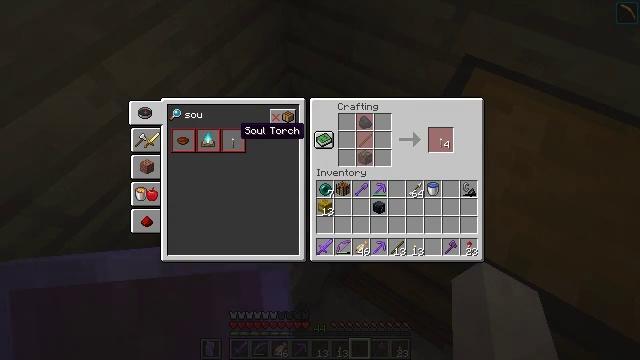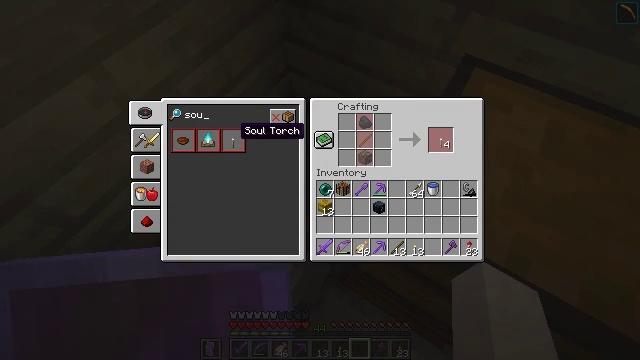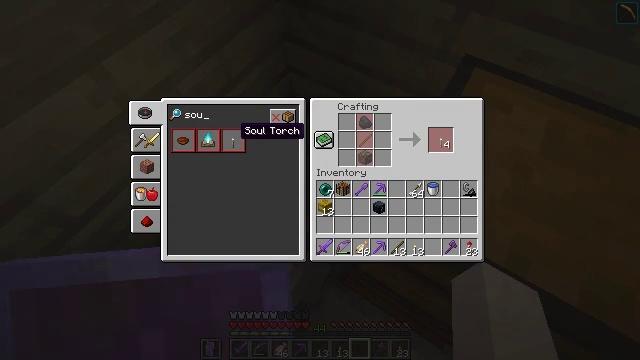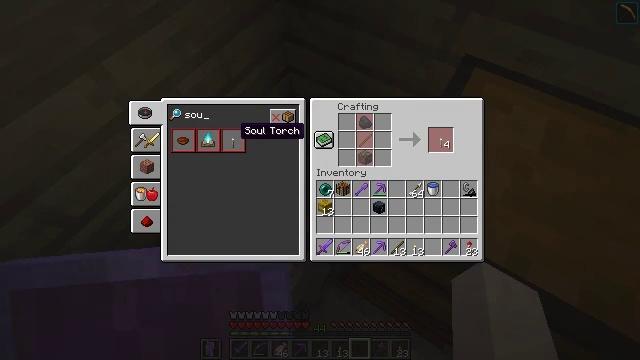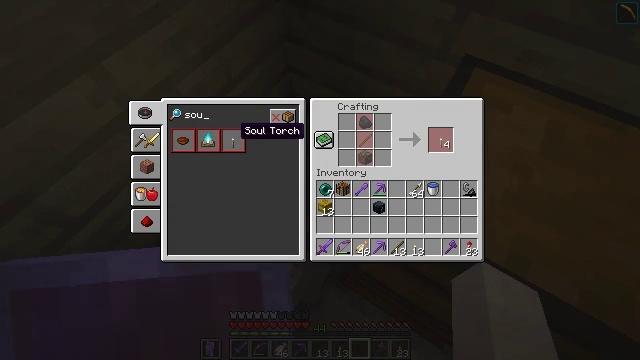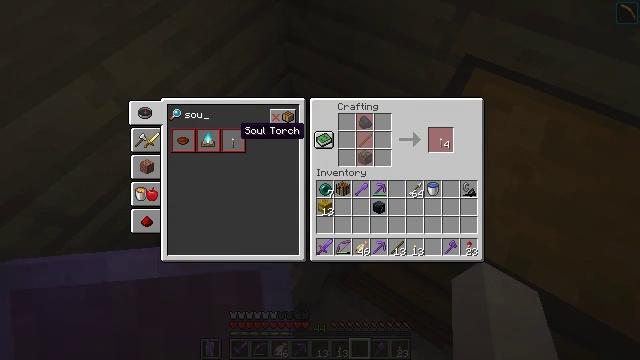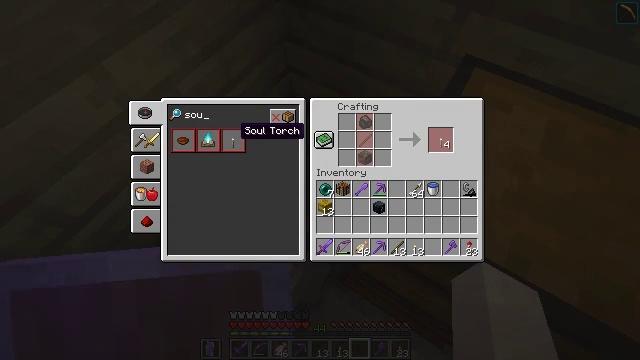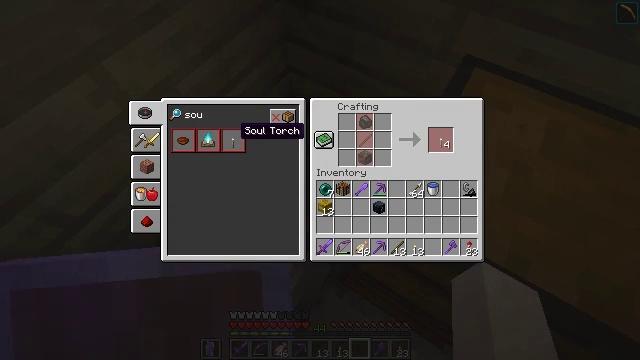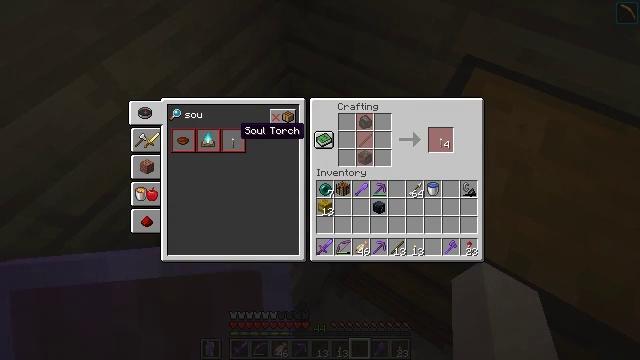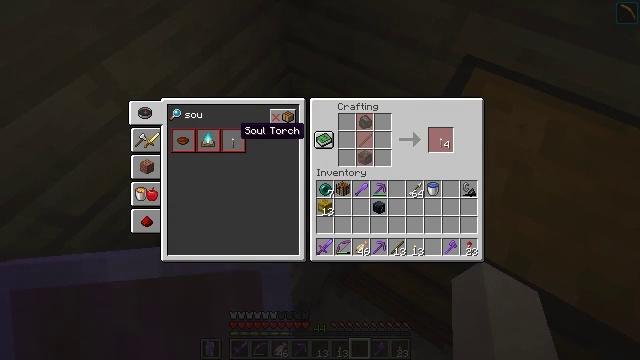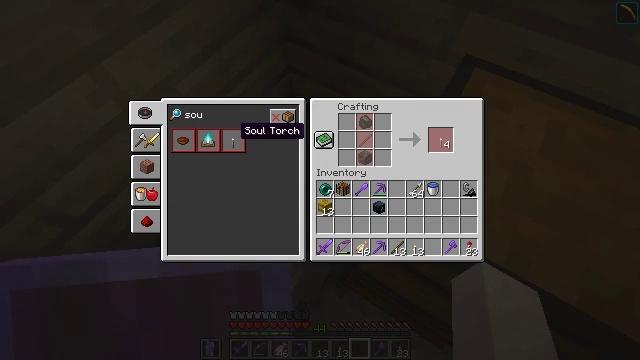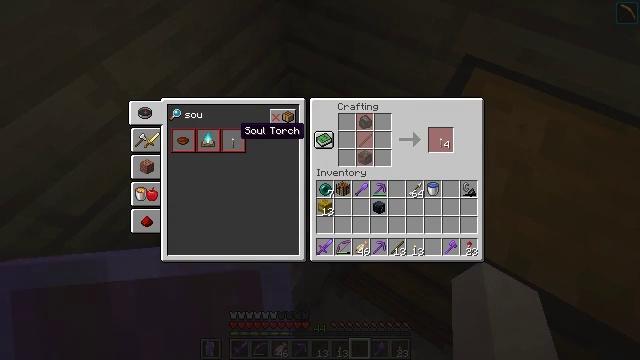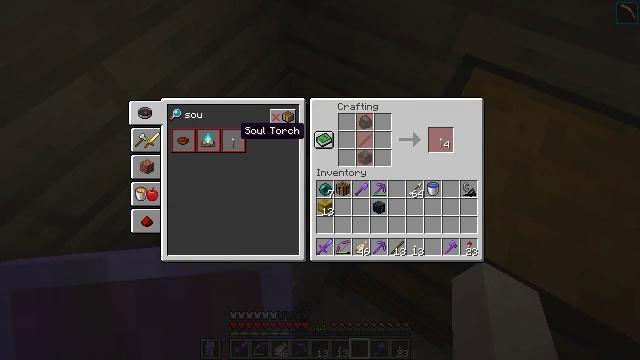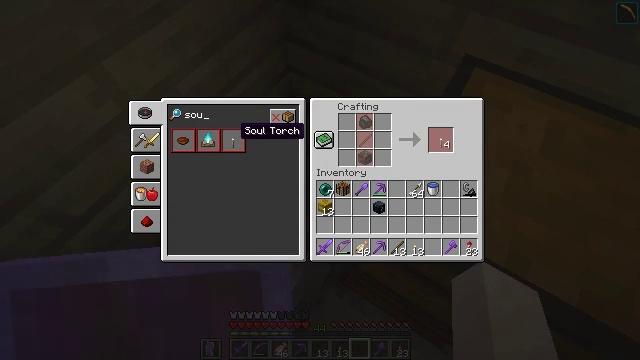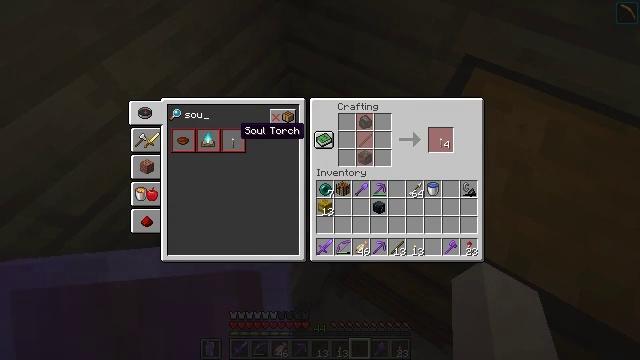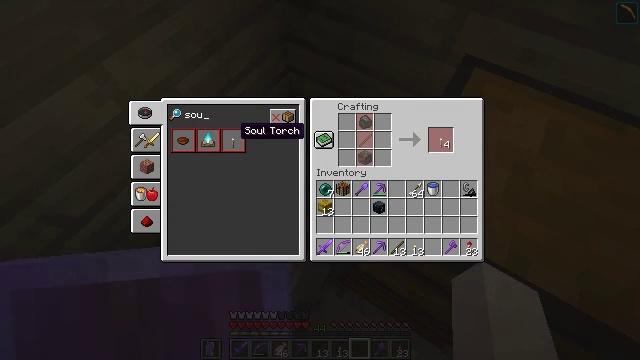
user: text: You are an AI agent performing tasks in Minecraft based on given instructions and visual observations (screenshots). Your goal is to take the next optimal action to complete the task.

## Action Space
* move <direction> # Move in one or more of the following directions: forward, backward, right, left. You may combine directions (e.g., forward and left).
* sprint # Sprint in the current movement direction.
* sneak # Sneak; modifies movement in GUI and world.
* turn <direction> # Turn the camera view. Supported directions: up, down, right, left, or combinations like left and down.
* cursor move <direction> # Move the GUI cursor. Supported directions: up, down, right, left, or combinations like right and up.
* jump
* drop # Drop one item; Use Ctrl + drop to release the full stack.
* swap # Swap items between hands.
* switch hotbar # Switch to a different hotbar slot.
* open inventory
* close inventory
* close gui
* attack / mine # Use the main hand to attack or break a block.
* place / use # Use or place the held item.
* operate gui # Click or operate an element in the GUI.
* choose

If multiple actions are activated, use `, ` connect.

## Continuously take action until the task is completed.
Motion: motion action
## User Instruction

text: craft item soul torch
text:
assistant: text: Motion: no_op
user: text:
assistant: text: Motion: no_op
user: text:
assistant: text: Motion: no_op
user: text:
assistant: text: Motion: no_op
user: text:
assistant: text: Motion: no_op
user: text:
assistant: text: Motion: no_op
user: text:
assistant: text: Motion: no_op
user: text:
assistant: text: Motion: no_op
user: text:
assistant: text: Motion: no_op
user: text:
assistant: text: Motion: no_op
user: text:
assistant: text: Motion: no_op
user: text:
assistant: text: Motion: no_op
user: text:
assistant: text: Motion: no_op
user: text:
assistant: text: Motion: no_op
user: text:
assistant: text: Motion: no_op
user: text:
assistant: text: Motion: no_op
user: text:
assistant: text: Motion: no_op
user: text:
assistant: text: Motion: no_op
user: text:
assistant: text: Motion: no_op
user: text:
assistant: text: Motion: no_op
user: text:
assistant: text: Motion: no_op
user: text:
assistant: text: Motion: no_op
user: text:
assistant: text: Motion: no_op
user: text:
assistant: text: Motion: no_op
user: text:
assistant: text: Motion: no_op
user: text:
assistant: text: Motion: no_op
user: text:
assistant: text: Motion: no_op
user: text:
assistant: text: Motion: no_op
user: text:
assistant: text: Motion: no_op
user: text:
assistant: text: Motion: no_op